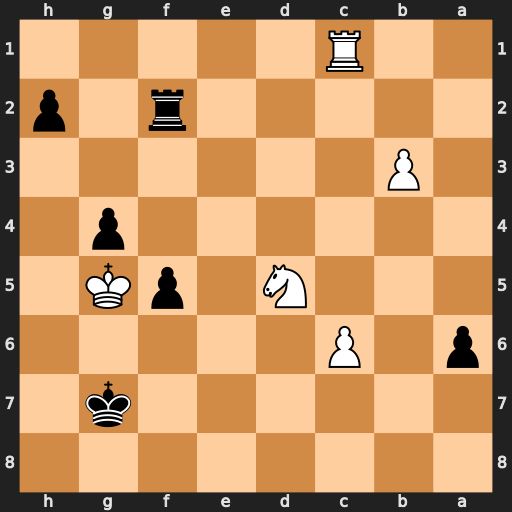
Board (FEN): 8/6k1/p1P5/3N1pK1/6p1/1P6/5r1p/2R5
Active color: b
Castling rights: -
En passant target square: -
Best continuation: g3 Ne3 g2 Nxg2 Rxg2+ Kxf5 Rg1 Rxg1+ hxg1=Q